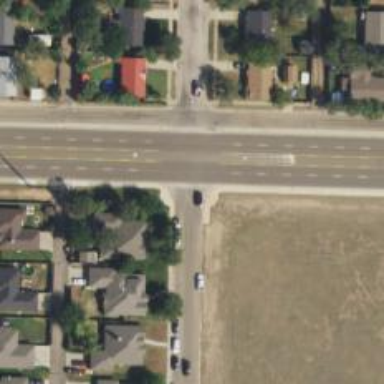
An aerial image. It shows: Unmarked road crossing.